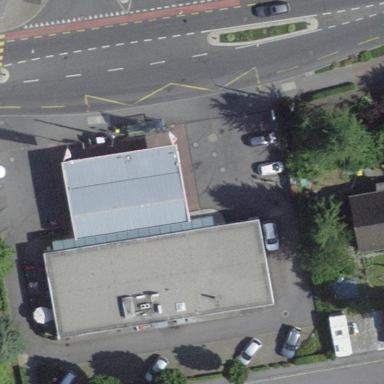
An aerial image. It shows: Convenience shop located within building.